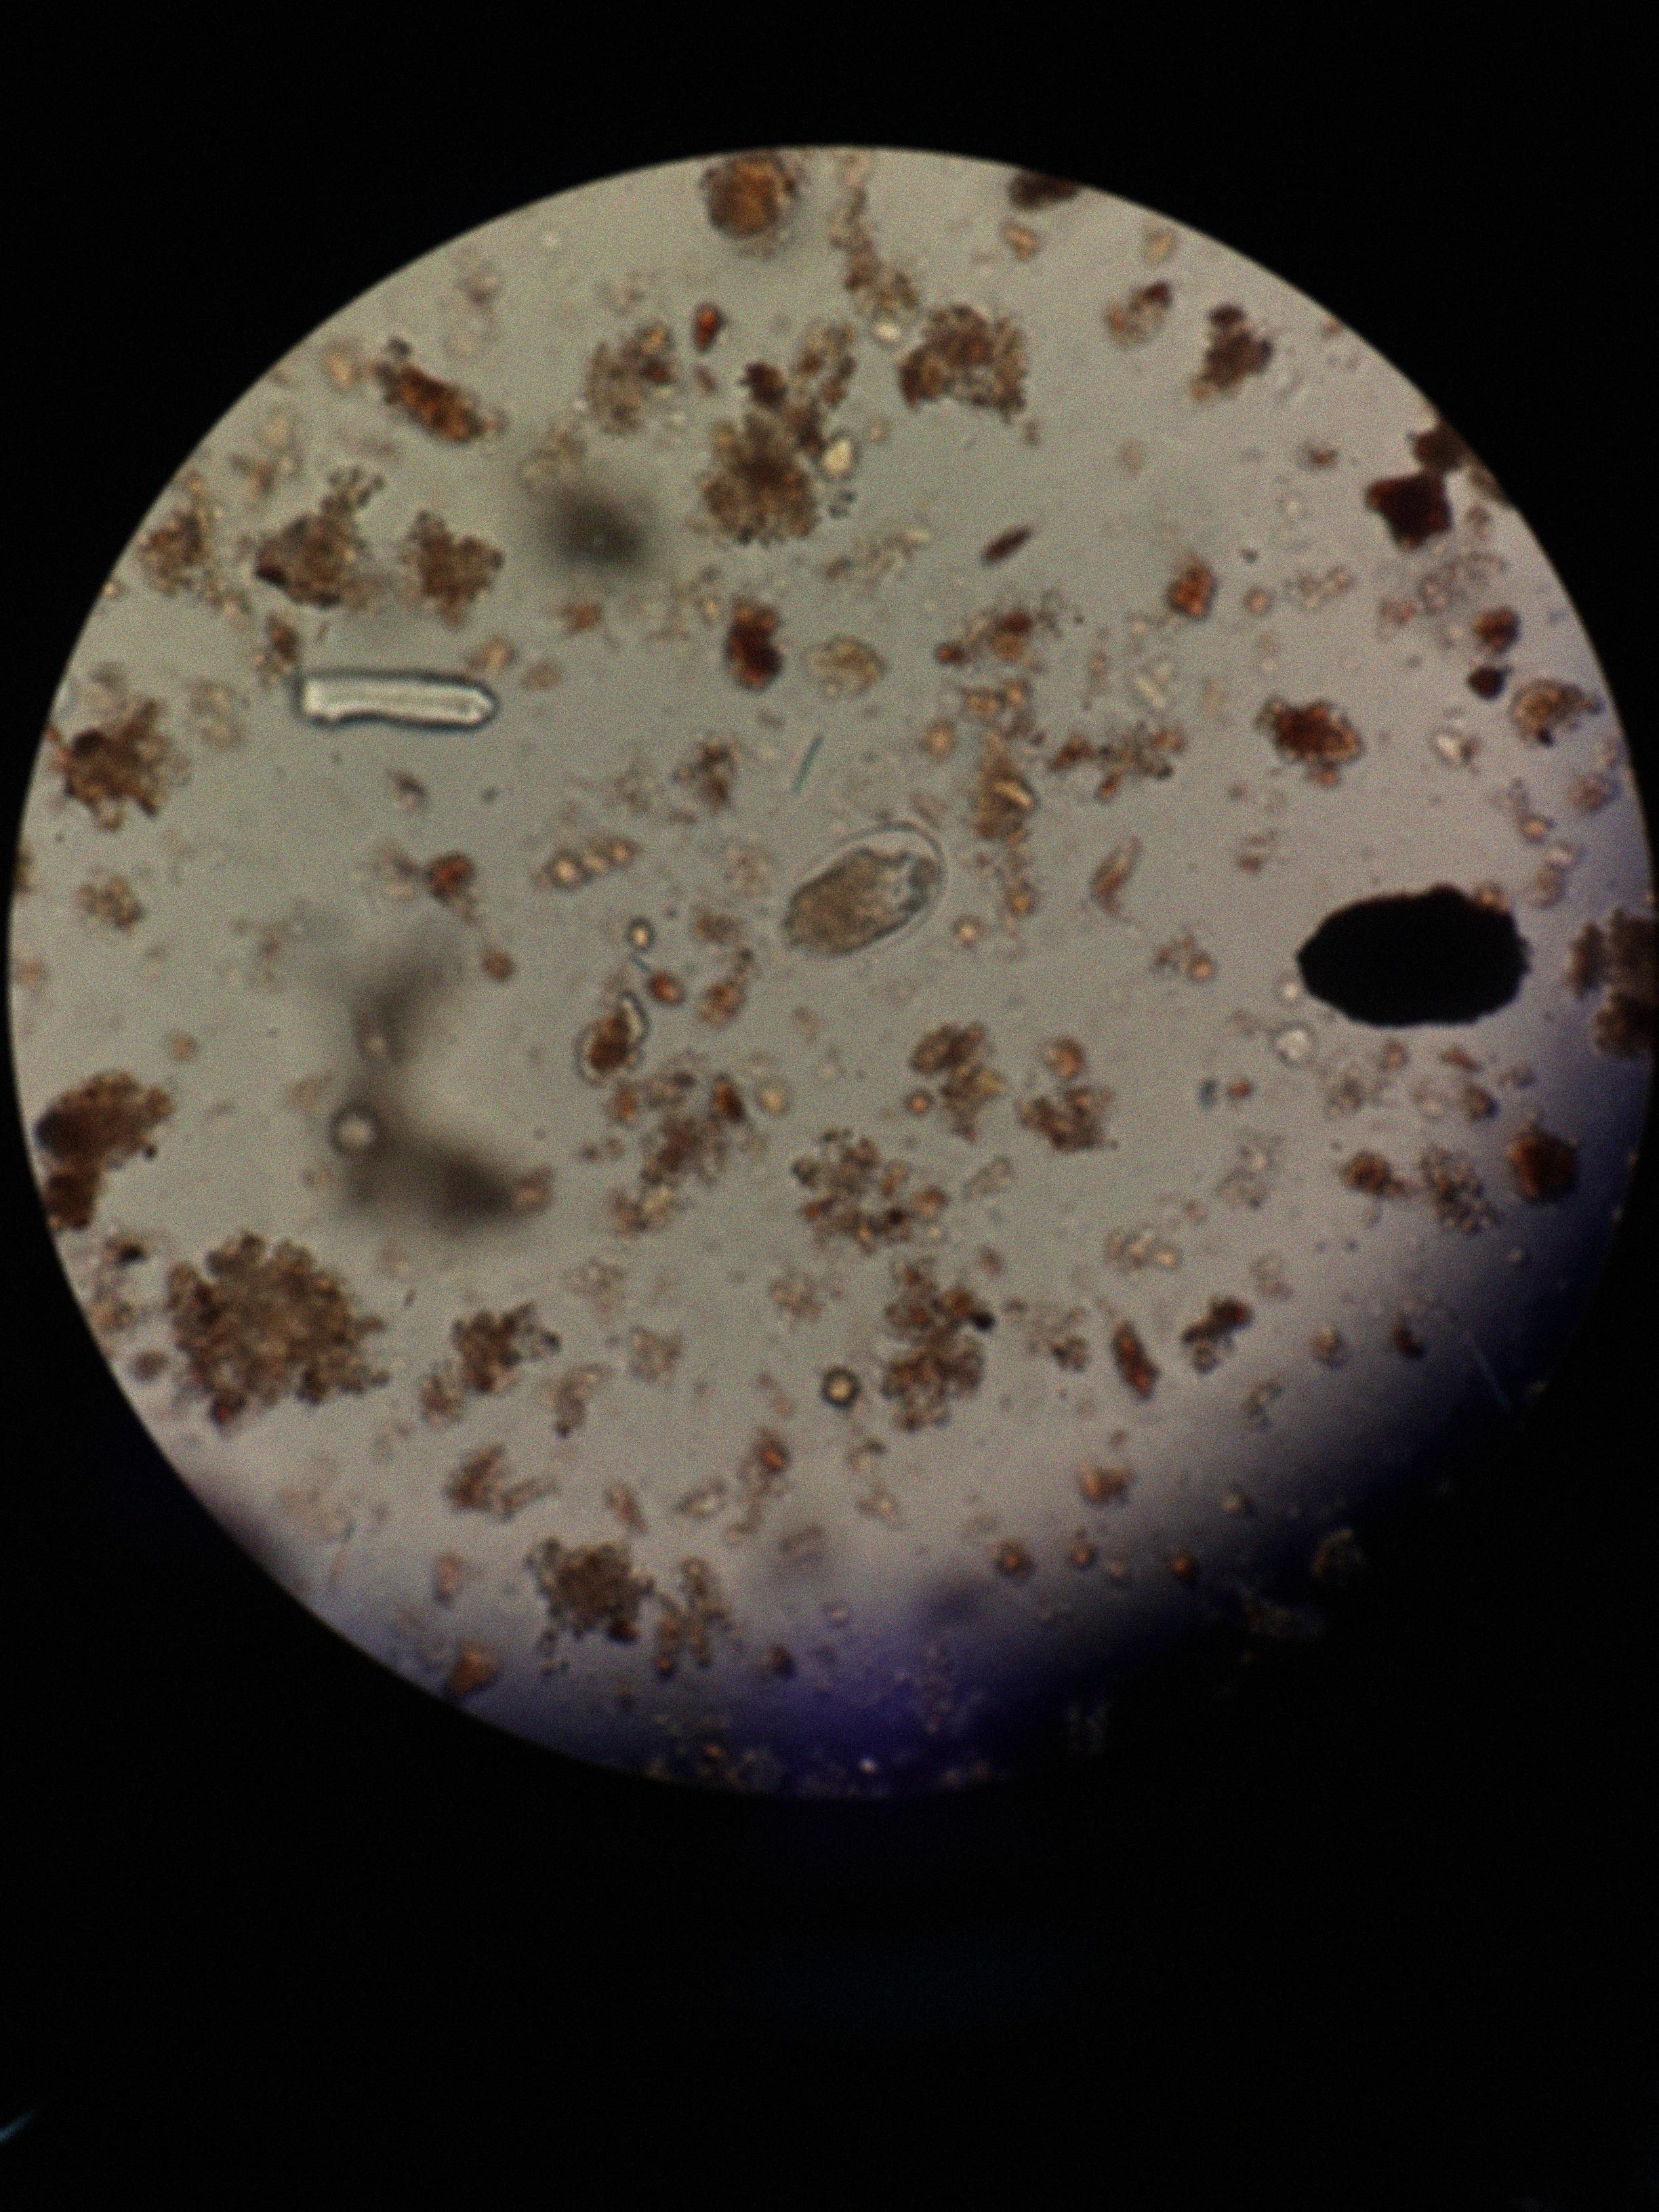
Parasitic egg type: Hookworm egg